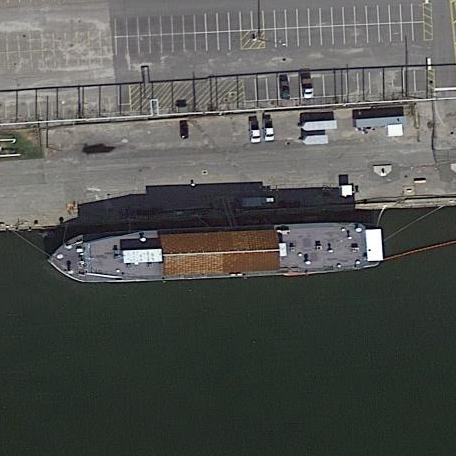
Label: civil